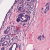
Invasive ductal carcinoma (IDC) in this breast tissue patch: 1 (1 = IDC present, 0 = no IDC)